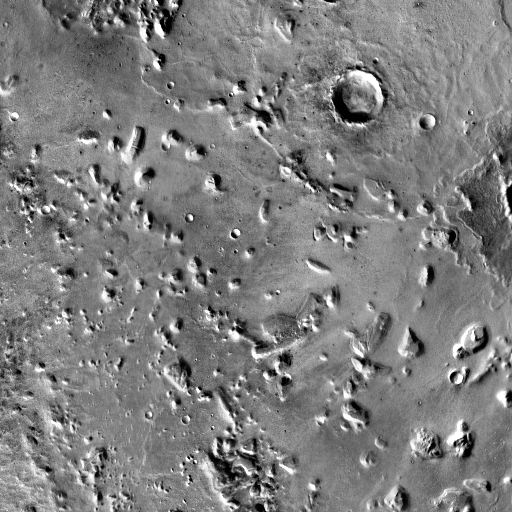
Crater classes present: Background, Other, Layered, Buried